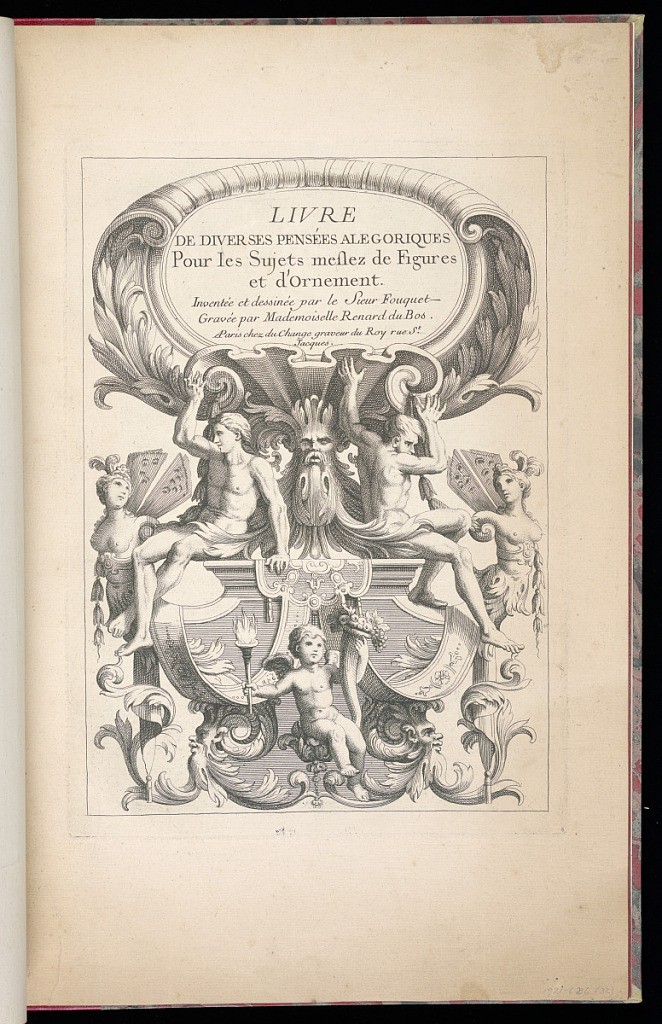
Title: Title Page
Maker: Jacques Fouquet, French, active 1685 – 1704
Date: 1707–44
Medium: Etching on laid paper
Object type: Print
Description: Title page for a series of allegorical prints and verses. The title is lettered within a shell, c-scroll and acanthus leaf framed cartouche, supported on a sculpted ornamental pedastal by male figures, mascarons, female winged herms, drapery, and a putti holding a cornucopia. The plate is signed.